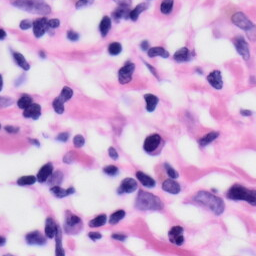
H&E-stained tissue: Skin